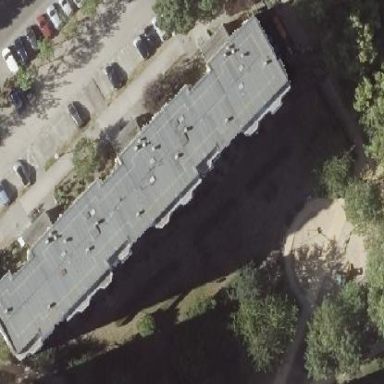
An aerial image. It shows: Apartment building with flat roof.